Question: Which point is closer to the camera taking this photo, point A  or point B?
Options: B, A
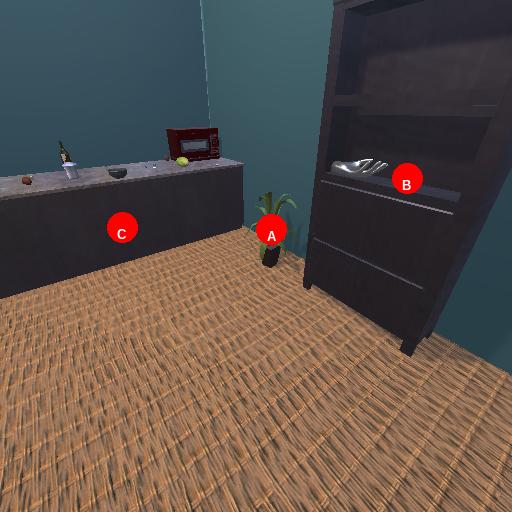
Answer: B